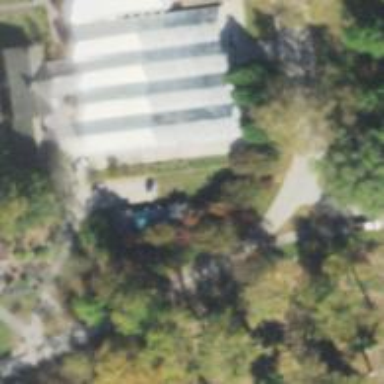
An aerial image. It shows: Building used for greenhouse horticulture.